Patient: sex M, age 58
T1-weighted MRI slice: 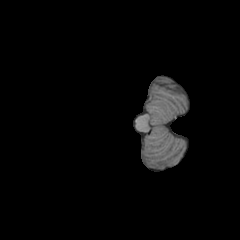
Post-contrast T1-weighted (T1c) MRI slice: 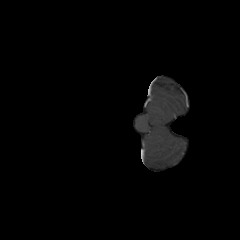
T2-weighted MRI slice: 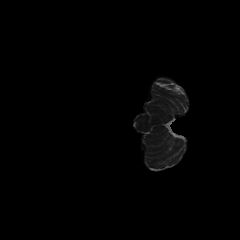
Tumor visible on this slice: no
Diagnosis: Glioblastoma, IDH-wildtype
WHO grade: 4